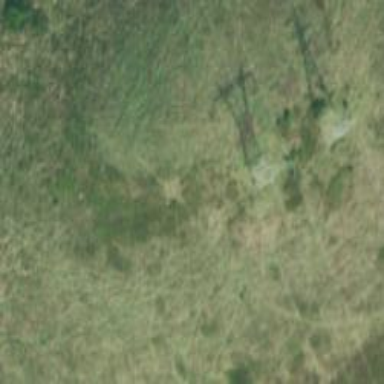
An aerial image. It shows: Lattice structure tower used for power distribution.